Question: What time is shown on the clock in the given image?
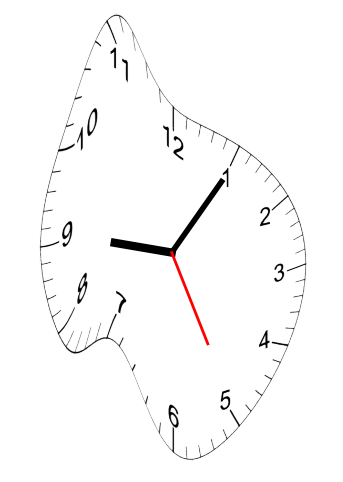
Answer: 09:05:25